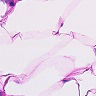
Metastatic tissue present: no